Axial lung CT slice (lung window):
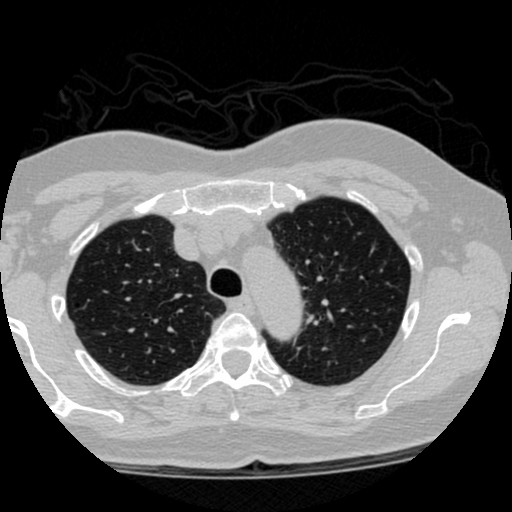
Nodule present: no